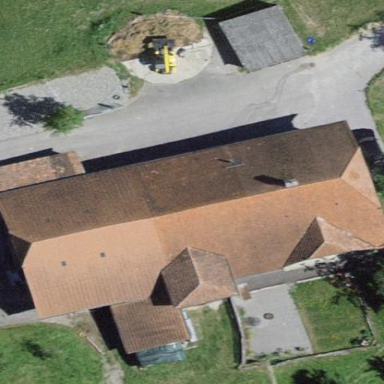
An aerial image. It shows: Farm building.